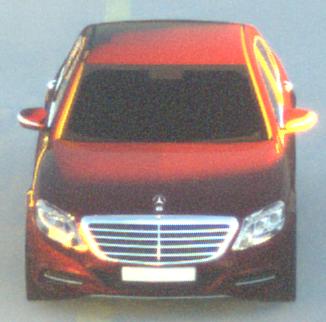
Make: Mercedes-Benz
Model: S 400 HYBRID
Detailed model: S-Class (222) Limousine
Model produced from: 2013/05
Model produced until: 2015/04
Doors: 4
Color: red
Road condition: dry road
Daytime: sunrise or sunset
Contrast: high contrast